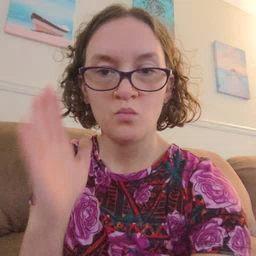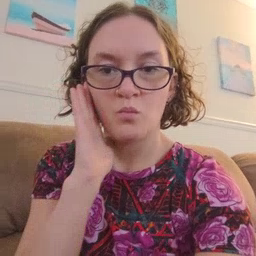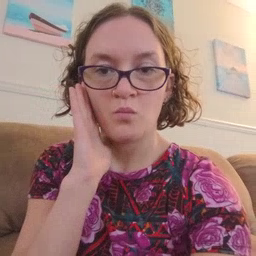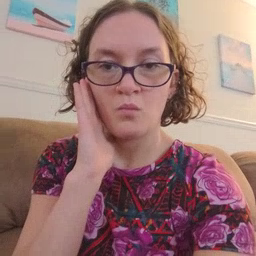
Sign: will